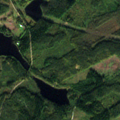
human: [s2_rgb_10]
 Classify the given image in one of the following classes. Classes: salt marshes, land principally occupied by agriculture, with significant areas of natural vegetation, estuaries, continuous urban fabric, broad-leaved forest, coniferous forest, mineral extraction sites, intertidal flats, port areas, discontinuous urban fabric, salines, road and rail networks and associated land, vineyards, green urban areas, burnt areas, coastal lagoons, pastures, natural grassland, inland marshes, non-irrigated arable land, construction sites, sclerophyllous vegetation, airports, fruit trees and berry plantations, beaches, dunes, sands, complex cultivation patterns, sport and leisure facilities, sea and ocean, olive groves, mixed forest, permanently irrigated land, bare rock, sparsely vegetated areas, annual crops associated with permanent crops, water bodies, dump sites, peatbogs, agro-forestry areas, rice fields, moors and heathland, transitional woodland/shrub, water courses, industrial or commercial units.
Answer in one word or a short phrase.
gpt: land principally occupied by agriculture, with significant areas of natural vegetation, coniferous forest, transitional woodland/shrub, water bodies